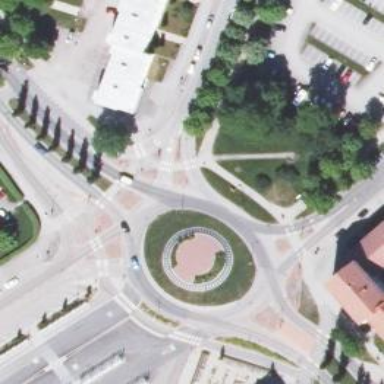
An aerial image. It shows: Secondary road with asphalt surface leading to roundabout.